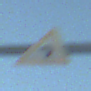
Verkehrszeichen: KurveLinks
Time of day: SunriseSunset
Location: Outdoor (Nature)
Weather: Clear
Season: Winter
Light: Natural